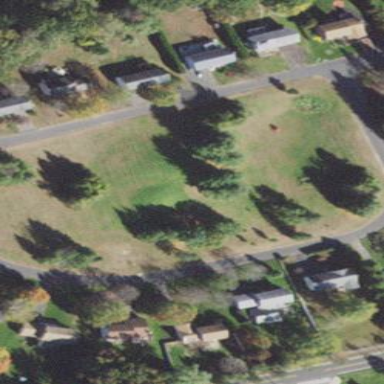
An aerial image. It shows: Park categorized as Existing Preserved Open Space.